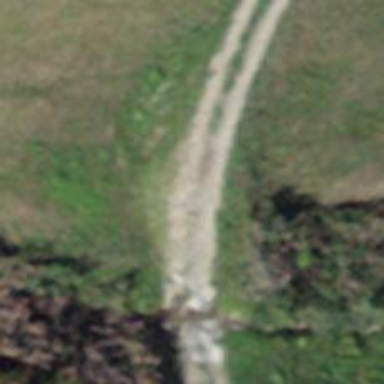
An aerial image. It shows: Bridge over grade2 track.